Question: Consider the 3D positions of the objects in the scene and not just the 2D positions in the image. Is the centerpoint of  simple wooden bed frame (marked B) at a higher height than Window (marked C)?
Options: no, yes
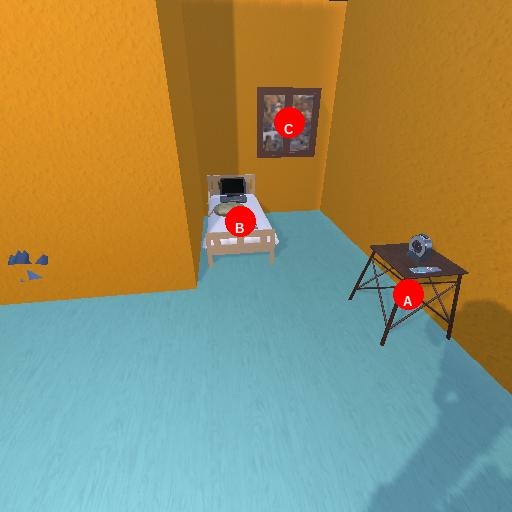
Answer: no